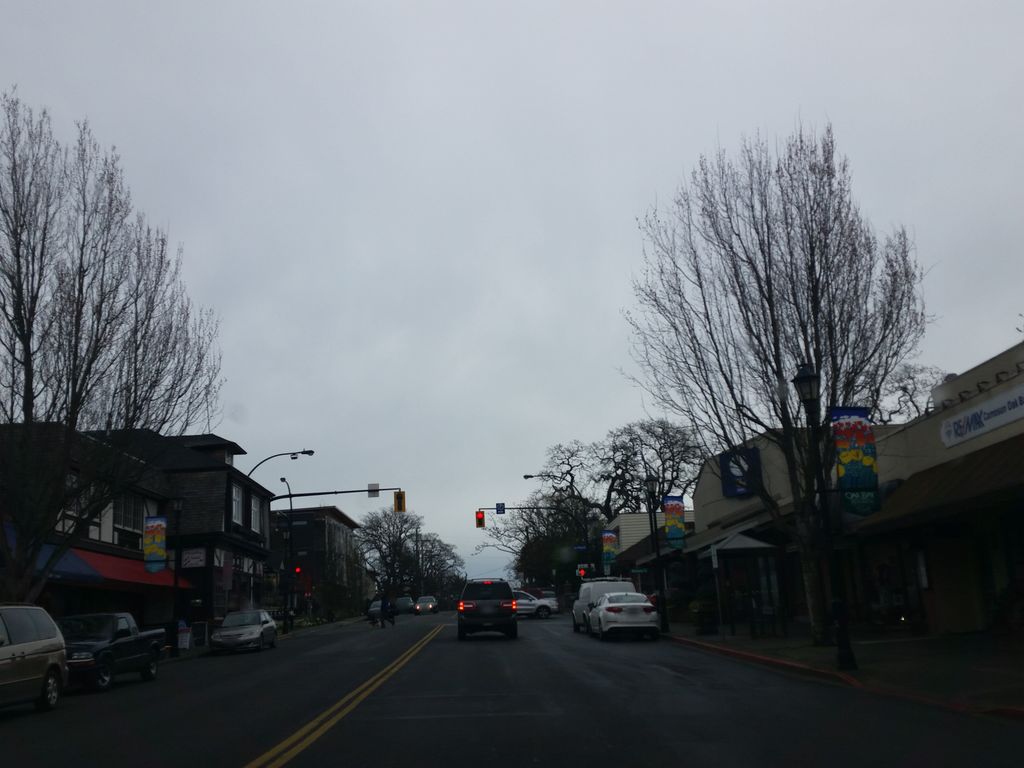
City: victoria